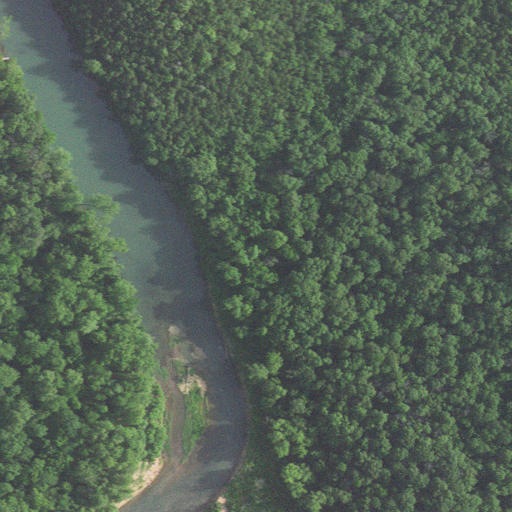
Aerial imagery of valley in Missouri named Orchard Hollow containing deciduous forest, open water, evergreen forest, mixed forest, herbaceous wetlands, and grassland